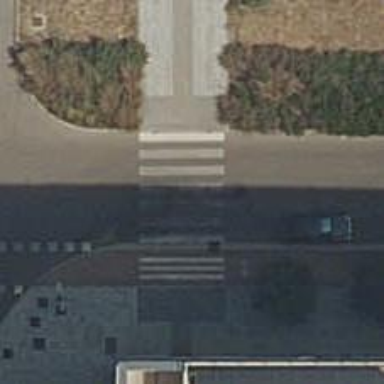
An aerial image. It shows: Uncontrolled road crossing.